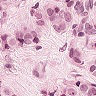
Metastatic tissue present: yes